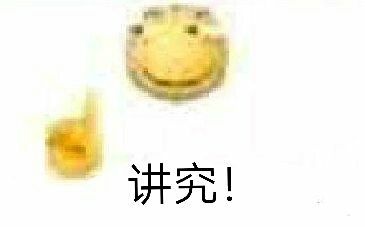
Label: emoji